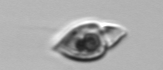
Label: Amphidinium